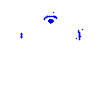
Particle: pion